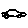
Label: car